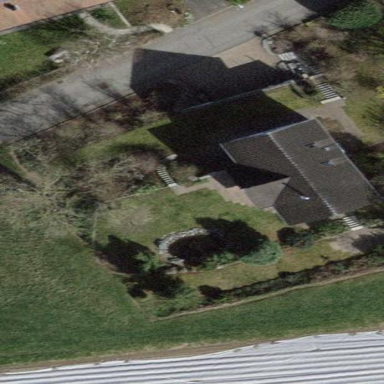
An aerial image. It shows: Residential house.